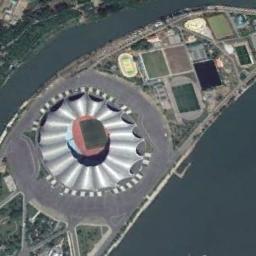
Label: stadium